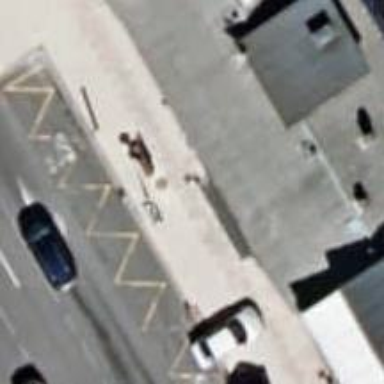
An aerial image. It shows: Car repair shop.